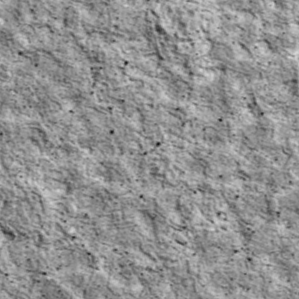
Label: non_frost